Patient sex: M
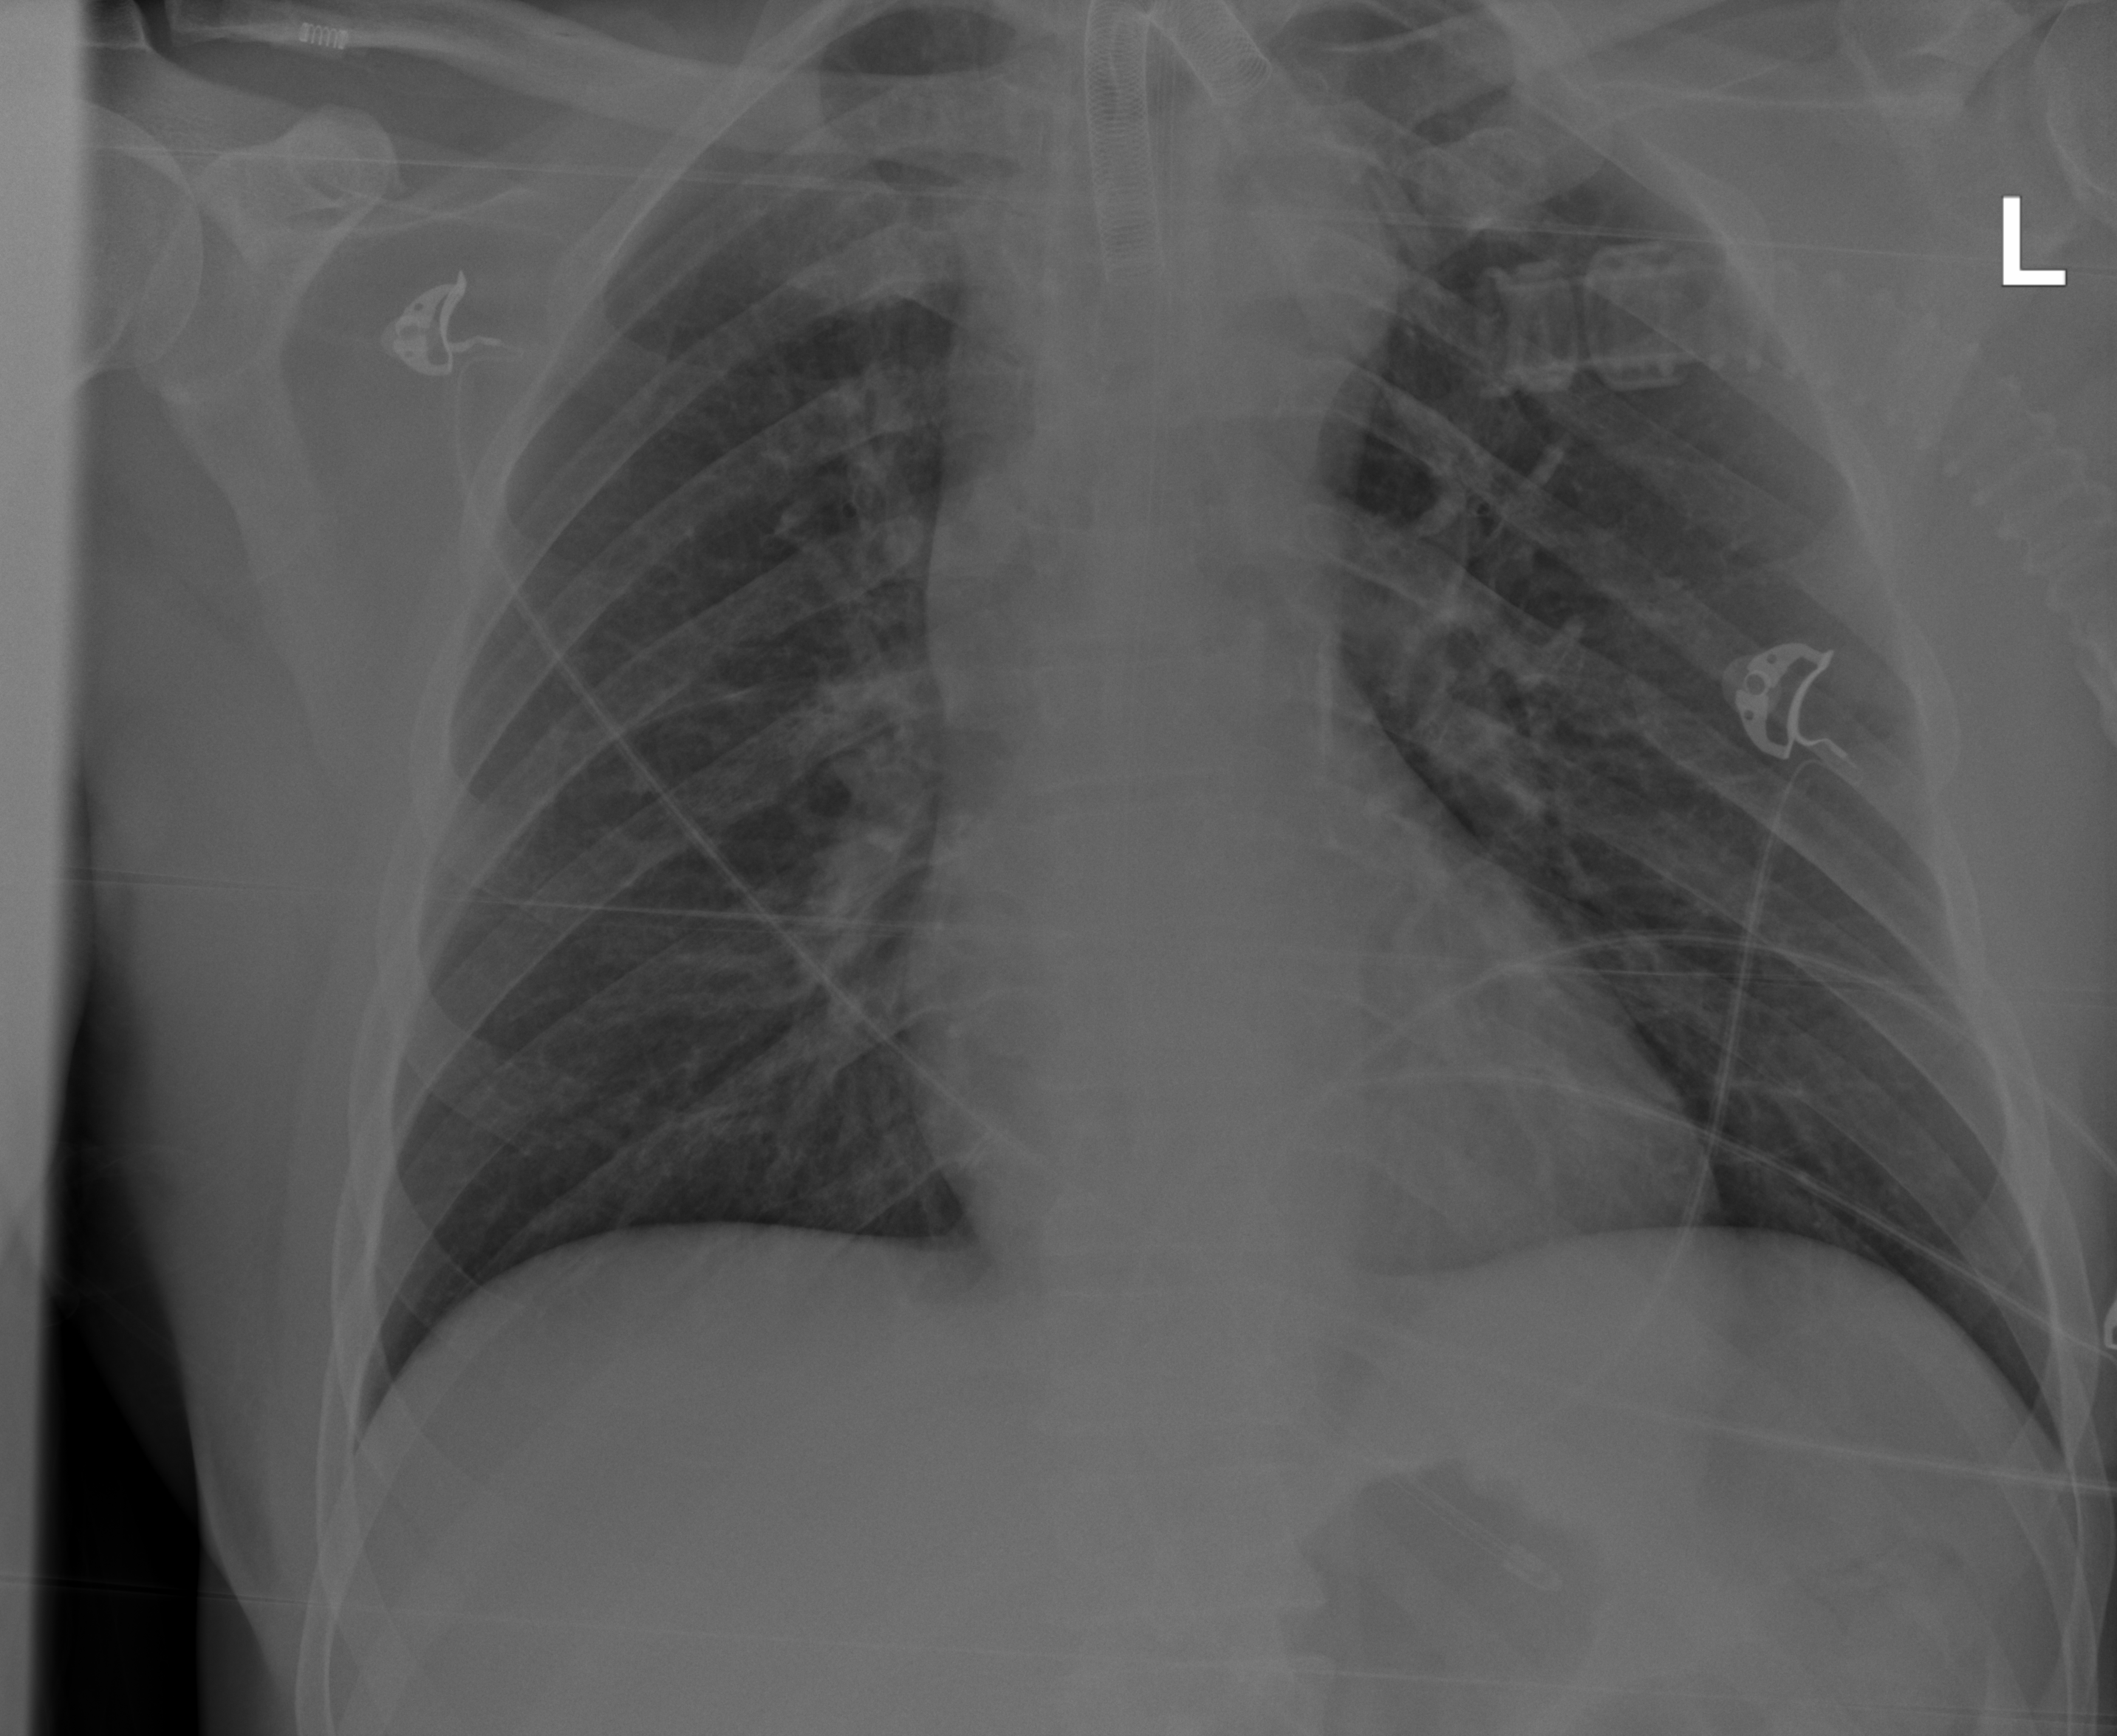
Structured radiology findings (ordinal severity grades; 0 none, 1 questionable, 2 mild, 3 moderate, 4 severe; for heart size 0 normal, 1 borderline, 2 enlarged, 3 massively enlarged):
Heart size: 0
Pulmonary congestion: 1
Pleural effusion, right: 0
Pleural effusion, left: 0
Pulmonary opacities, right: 0
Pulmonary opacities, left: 0
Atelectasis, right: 2
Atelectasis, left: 2